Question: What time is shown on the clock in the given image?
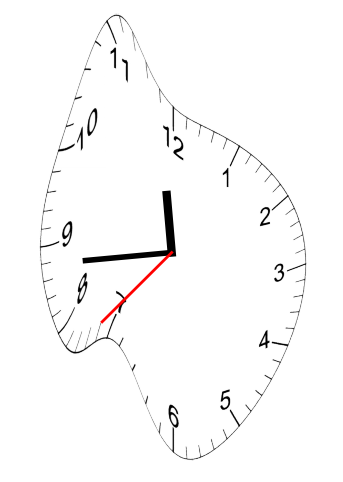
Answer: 11:43:37